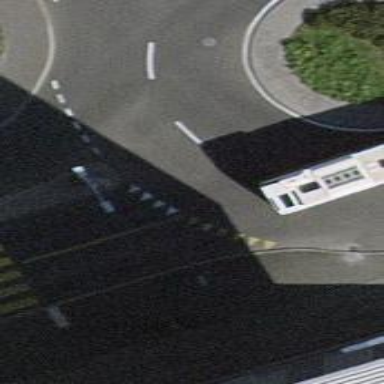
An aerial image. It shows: Cycleway with asphalt surface that leads to turbo roundabout.